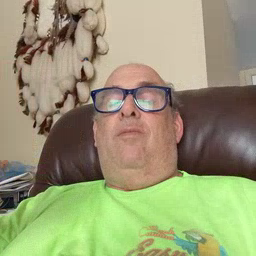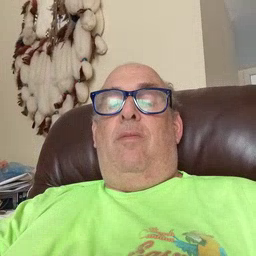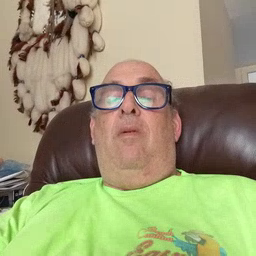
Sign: closet